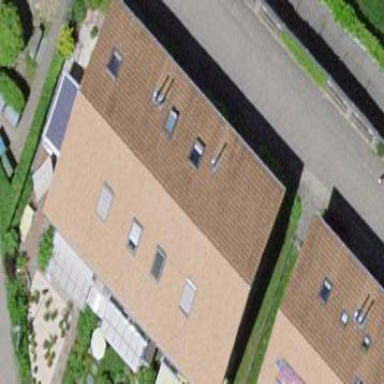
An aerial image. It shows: Residential building with gabled roof.